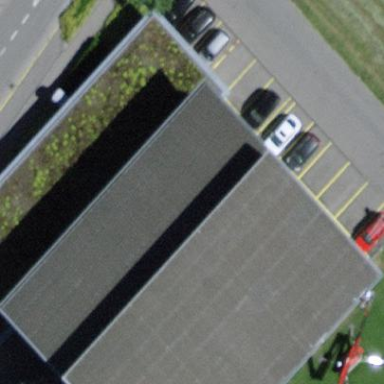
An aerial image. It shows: Multi-sport center with flat roof. The building is part of the sports center.